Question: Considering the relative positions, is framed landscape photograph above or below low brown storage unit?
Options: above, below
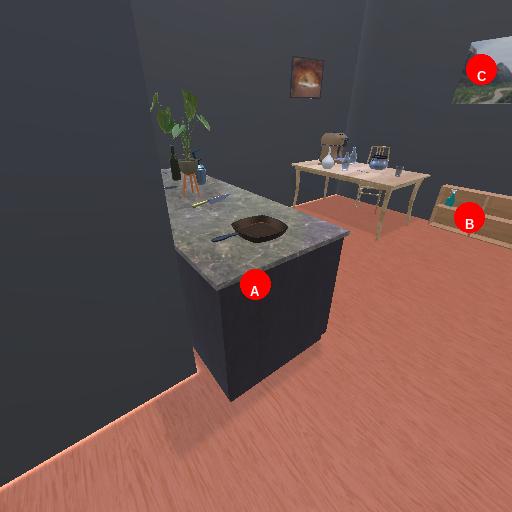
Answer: above